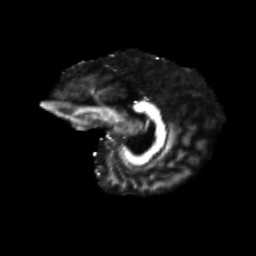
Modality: FA
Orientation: sagittal
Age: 63
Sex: female
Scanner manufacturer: siemens
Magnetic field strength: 3 T
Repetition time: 4.71 s
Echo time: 0.0906 s